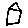
Label: house